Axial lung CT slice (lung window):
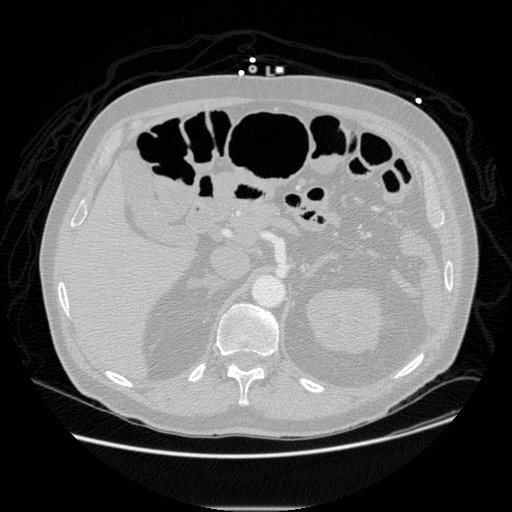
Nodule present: no